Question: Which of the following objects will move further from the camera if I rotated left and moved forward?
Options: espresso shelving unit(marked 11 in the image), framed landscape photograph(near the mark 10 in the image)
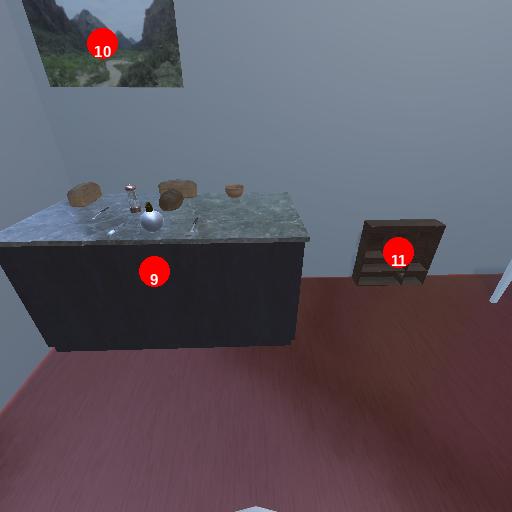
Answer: espresso shelving unit(marked 11 in the image)